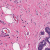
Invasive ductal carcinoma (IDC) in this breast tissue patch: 0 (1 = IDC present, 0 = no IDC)